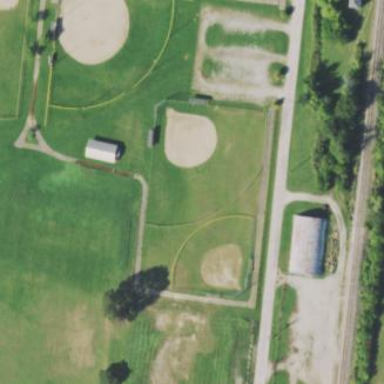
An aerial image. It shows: Baseball pitch for leisure land.